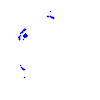
Particle: pion